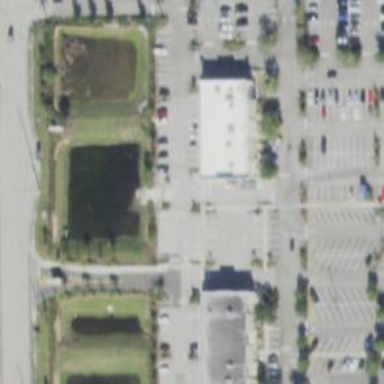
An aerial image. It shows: Fitness centre on leisure land.